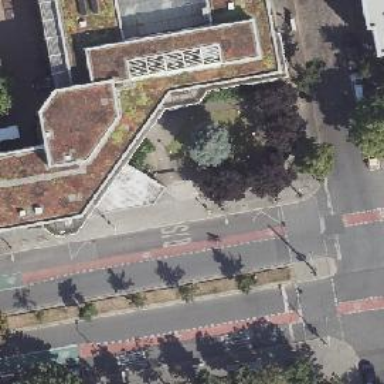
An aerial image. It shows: Urban tree with broadleaved deciduous leaves.